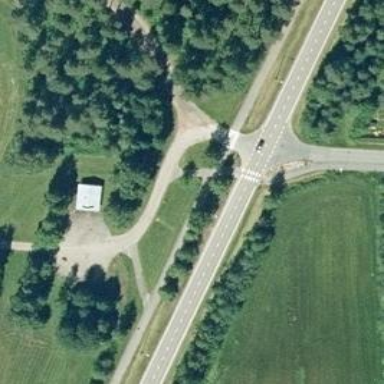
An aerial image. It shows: Zebra crossing on cycleway.